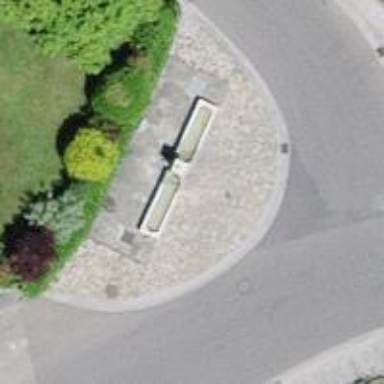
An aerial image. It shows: Beautiful fountain.